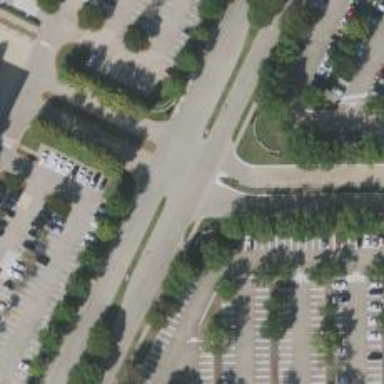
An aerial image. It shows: Tertiary road with separate sidewalk.